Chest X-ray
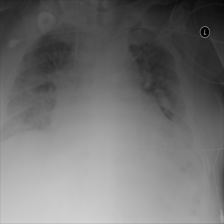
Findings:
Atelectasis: negative
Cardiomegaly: positive
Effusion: negative
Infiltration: negative
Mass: negative
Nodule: negative
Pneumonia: negative
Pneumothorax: negative
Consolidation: negative
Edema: negative
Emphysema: negative
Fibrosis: negative
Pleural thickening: negative
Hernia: negative